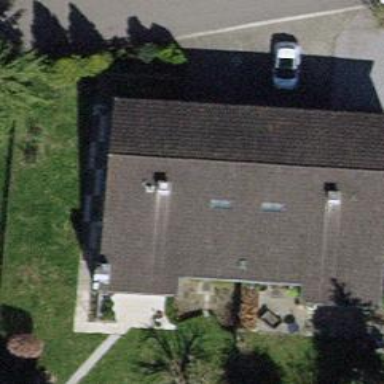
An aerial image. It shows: Building with tile roof.